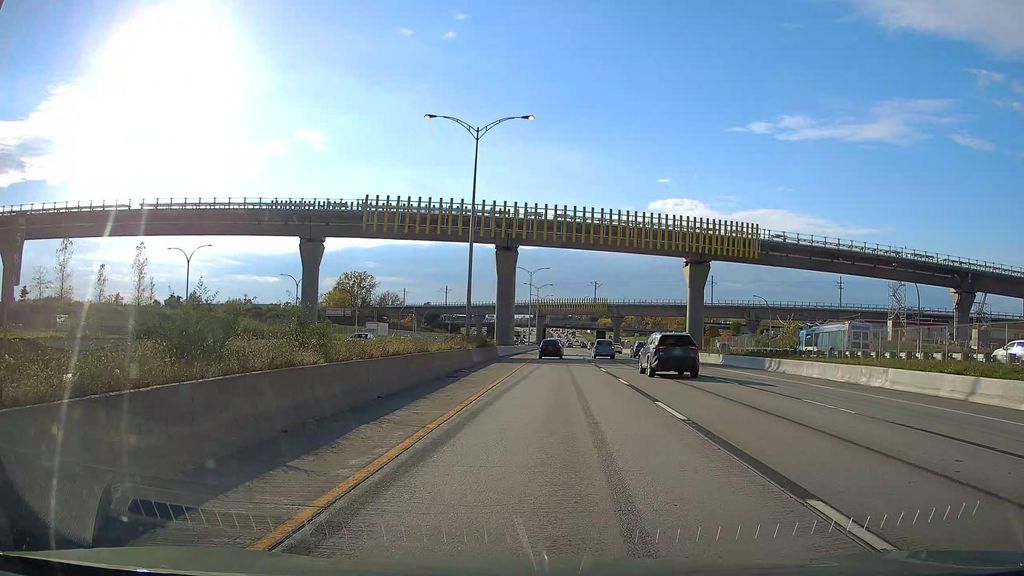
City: montreal